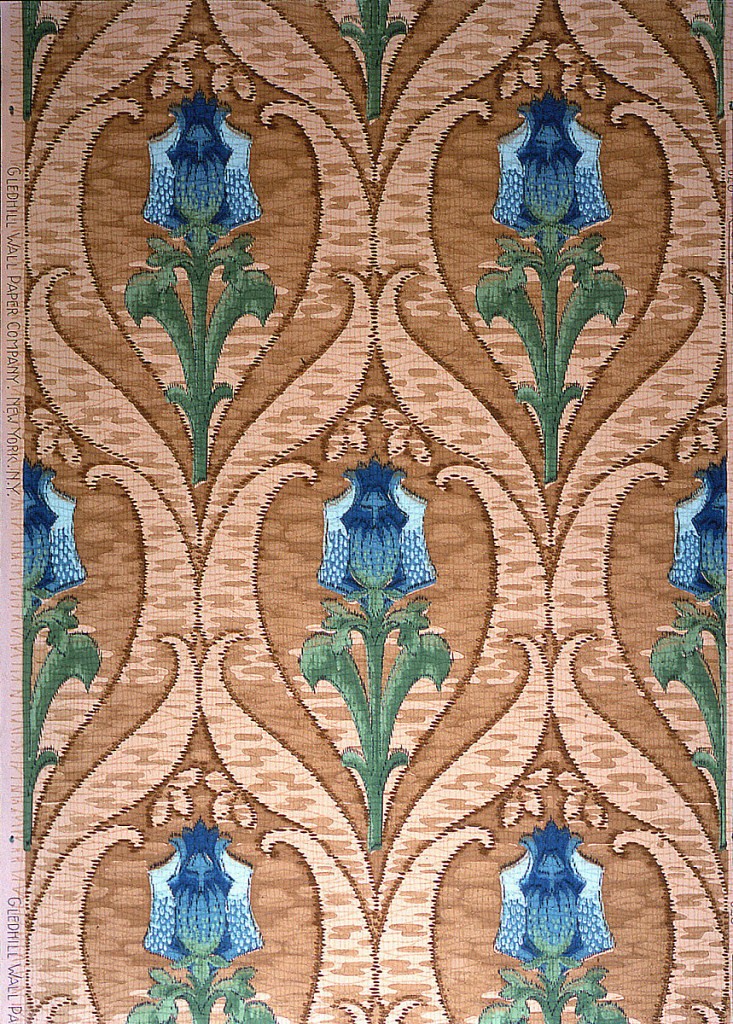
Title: Sidewall - sample
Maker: Gledhill Wall Paper Co., New York, New York, founded 1900
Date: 1906–07
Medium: Machine-printed
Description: Art nouveau; fantasy flower on heavy stem with leaves on each side. Curved large leaf-like forms are enclosing the flower which repeats half-drop vertically. Broken heavy lines, giving a textured effect, fill the background. Printed in blues, greens, black and shades of brown.